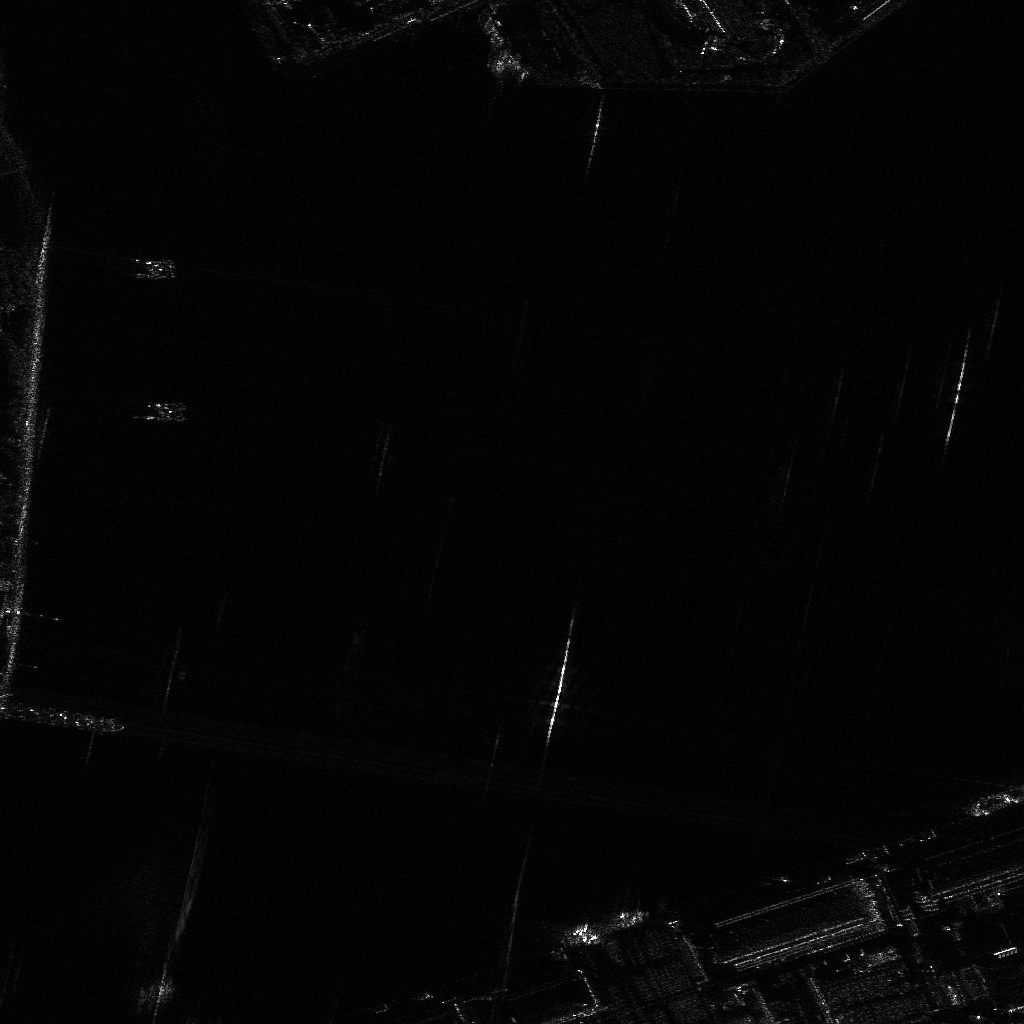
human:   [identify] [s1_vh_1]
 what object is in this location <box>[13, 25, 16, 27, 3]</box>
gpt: <ref>1 medium container at the top left</ref>

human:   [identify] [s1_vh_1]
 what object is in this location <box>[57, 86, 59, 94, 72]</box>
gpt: <ref>1 large container at the bottom</ref>

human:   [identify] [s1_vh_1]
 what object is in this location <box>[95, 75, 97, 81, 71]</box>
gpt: <ref>1 medium container at the bottom right</ref>